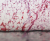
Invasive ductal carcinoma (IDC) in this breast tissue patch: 0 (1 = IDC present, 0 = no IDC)